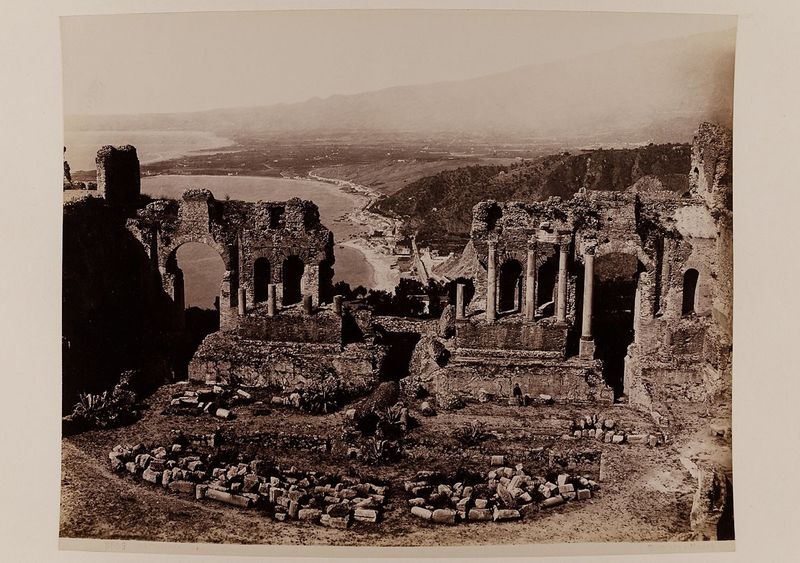
Titel: 8658 Taormina. Teatro greco
Künstler: Giorgio Sommer
Standort: Hamburg
Institution: Museum für Kunst und Gewerbe Hamburg
Schlagwörter: landschaft, architektur, geschichte, theater, foto, fotografie, photographie, antike, ruinen, photo, karton, anlagen, amphitheater, albumin, landschaftsdarstellung, lichtbild, reisefotografie, landschaftsphotographie, landschaftsfotografie, historische, bildwerke, angewandte und bildende kunst, hessische systematik, ruinenbild, schwarzweißpositivverfahren, silbersalzverfahren, schwarzweißfotografie, gebäude, örtlichkeit, straße, stätte, reisephotographie, albuminpapier, archäologie, griechisches